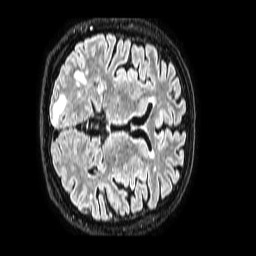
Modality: FLAIR
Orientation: axial
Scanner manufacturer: philips
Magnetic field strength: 1.5 T
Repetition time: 4.8 s
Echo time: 0.3 s